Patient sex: F
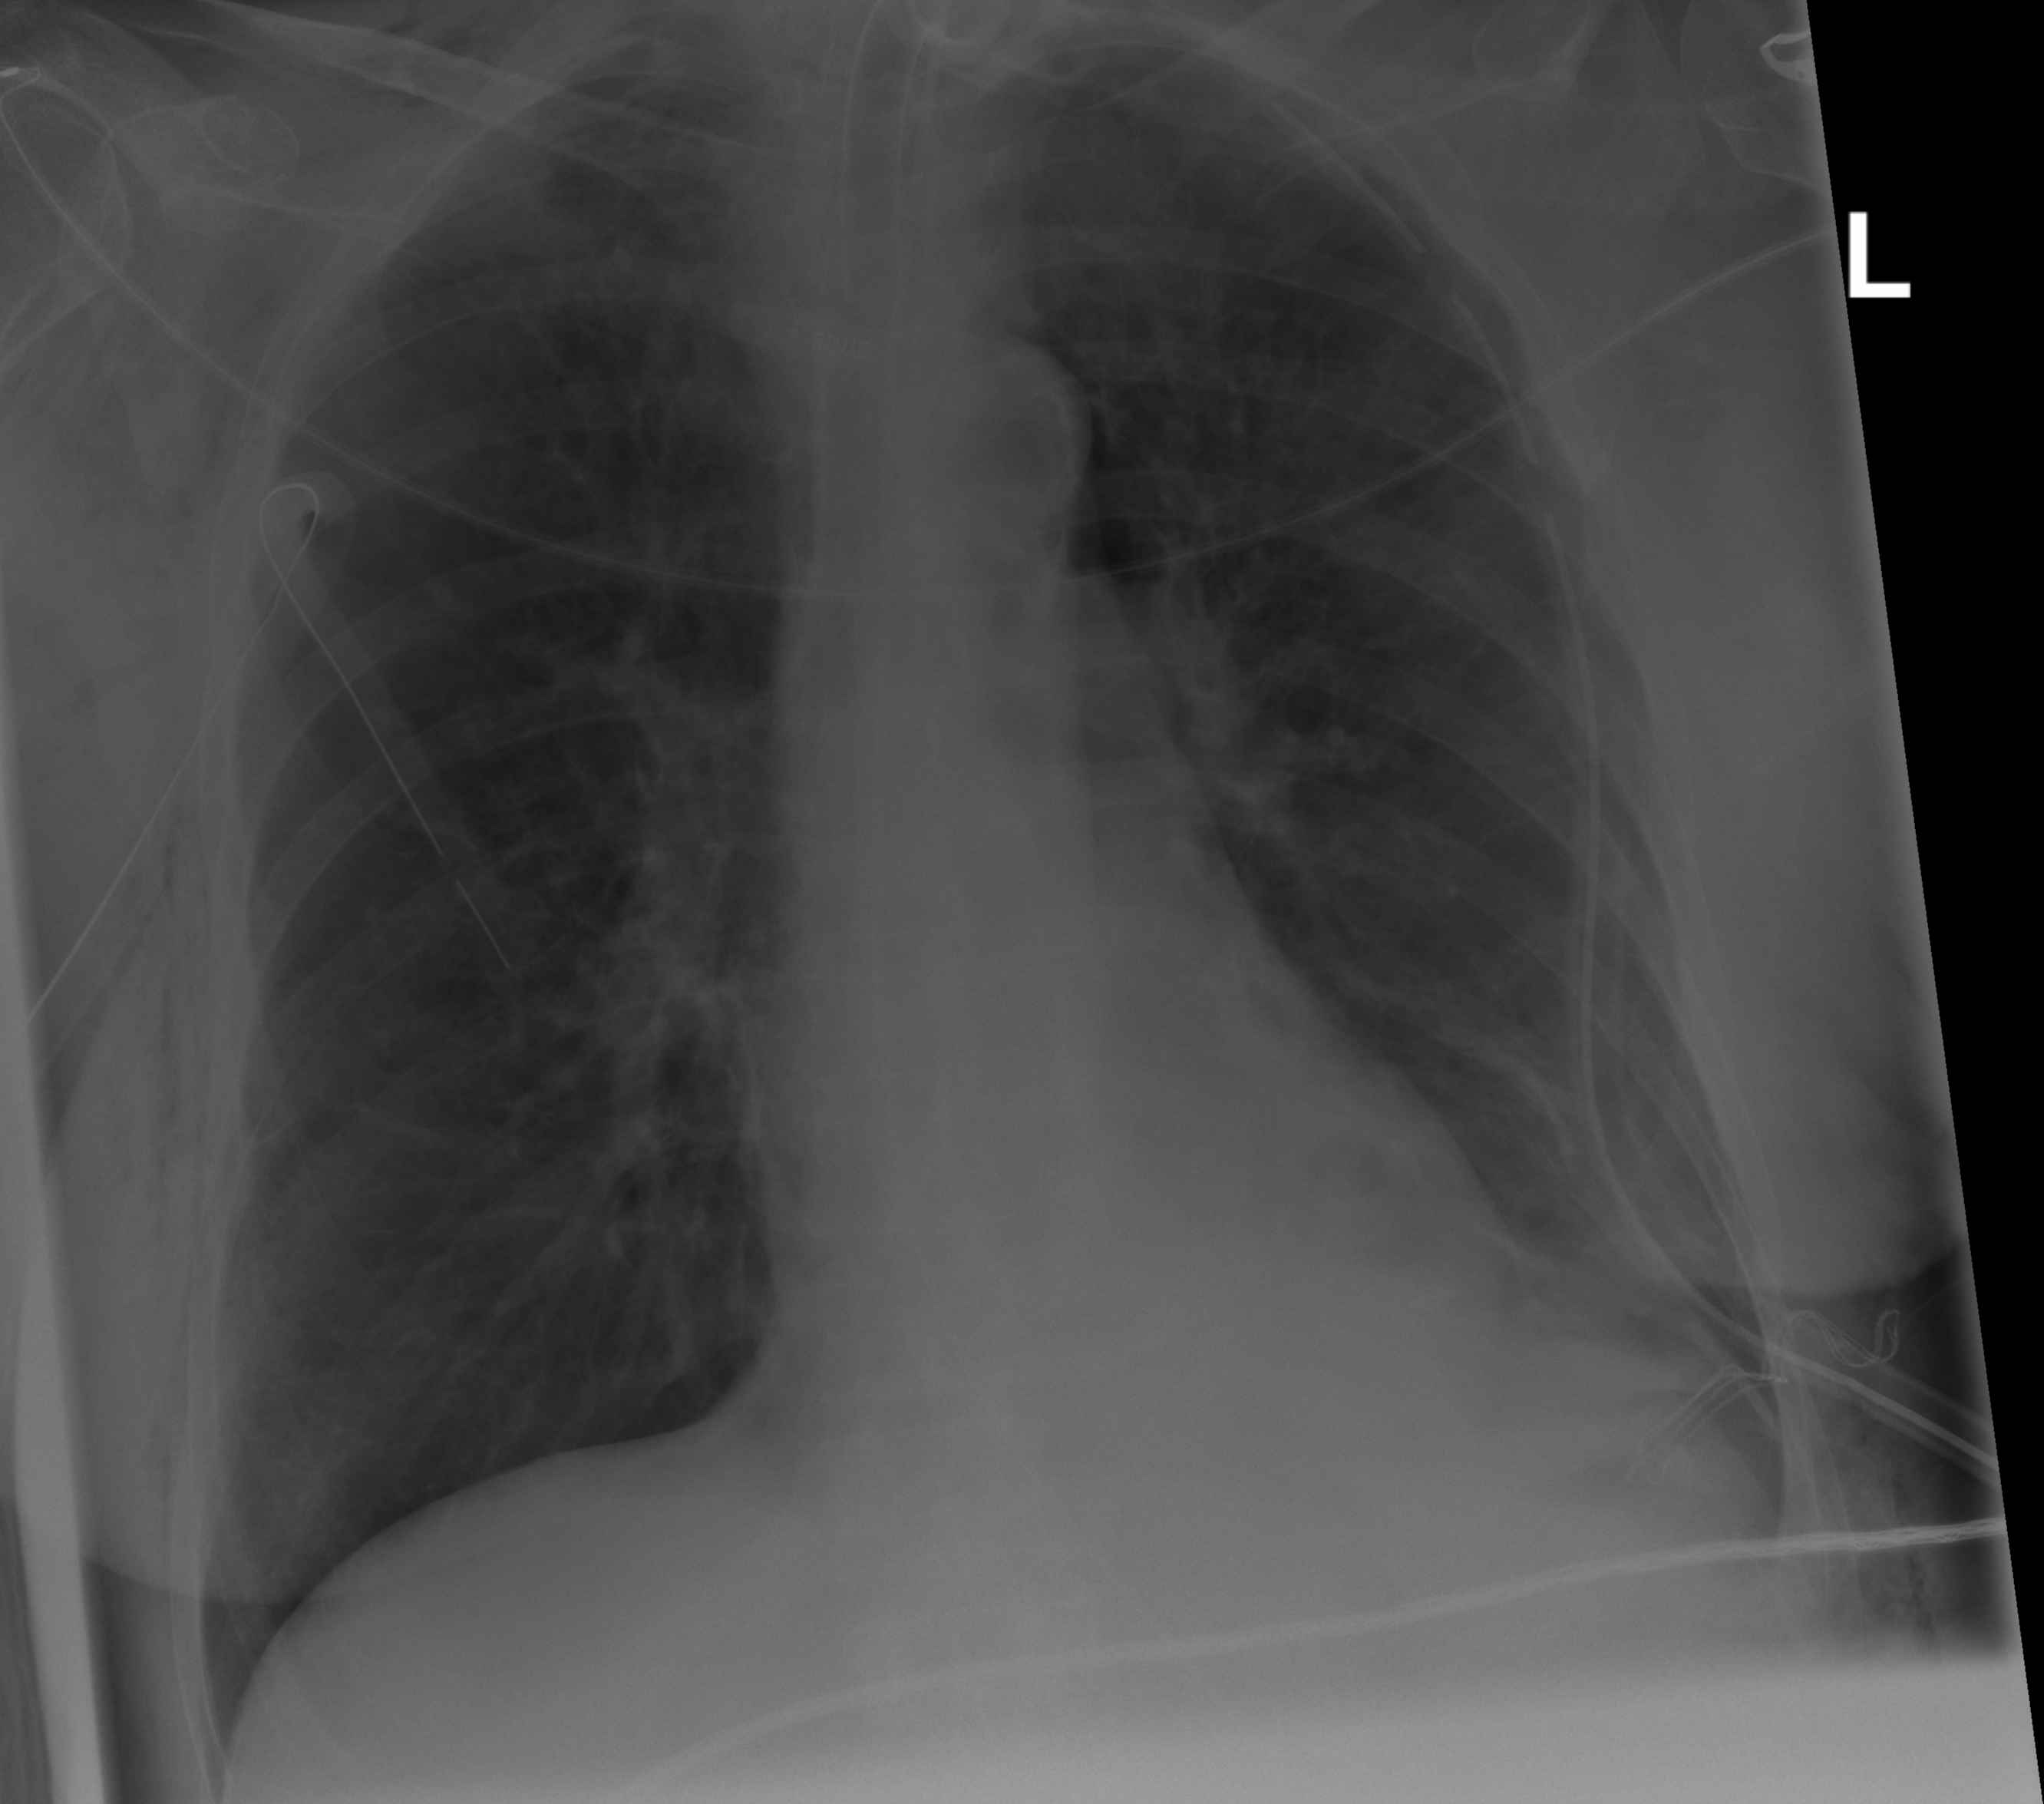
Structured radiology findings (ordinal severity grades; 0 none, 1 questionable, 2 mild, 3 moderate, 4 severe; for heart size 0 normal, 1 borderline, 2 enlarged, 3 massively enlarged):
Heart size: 0
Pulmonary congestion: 2
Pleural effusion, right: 0
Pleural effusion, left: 0
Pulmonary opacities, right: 0
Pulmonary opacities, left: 0
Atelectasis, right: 0
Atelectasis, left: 2